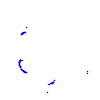
Particle: kaon